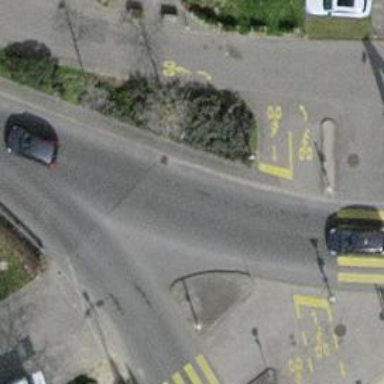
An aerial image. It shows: Asphalt road with primary link designation.